Aerial crown-view tile of a tropical tree (Barro Colorado Island, Panama), acquired 20241112:
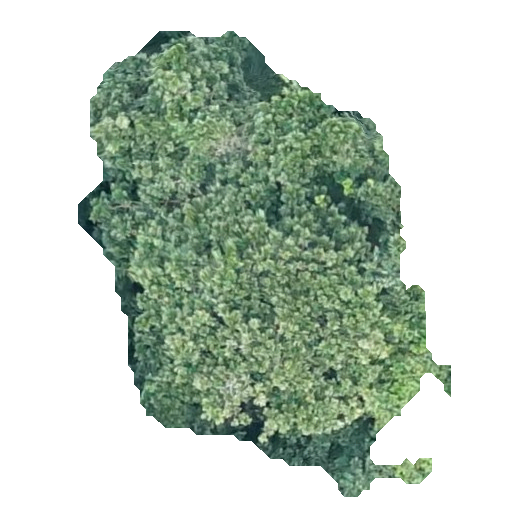
Species: Anacardium excelsum
GBIF accepted scientific name: Anacardium excelsum
Crown area: 173.117 m²